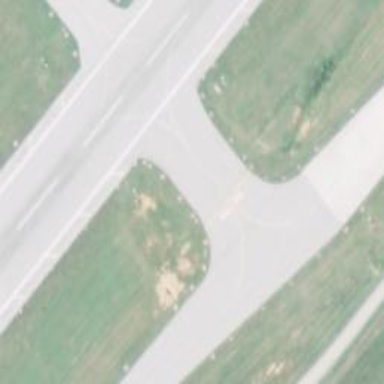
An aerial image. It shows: Image of taxiway at airport.